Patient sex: M
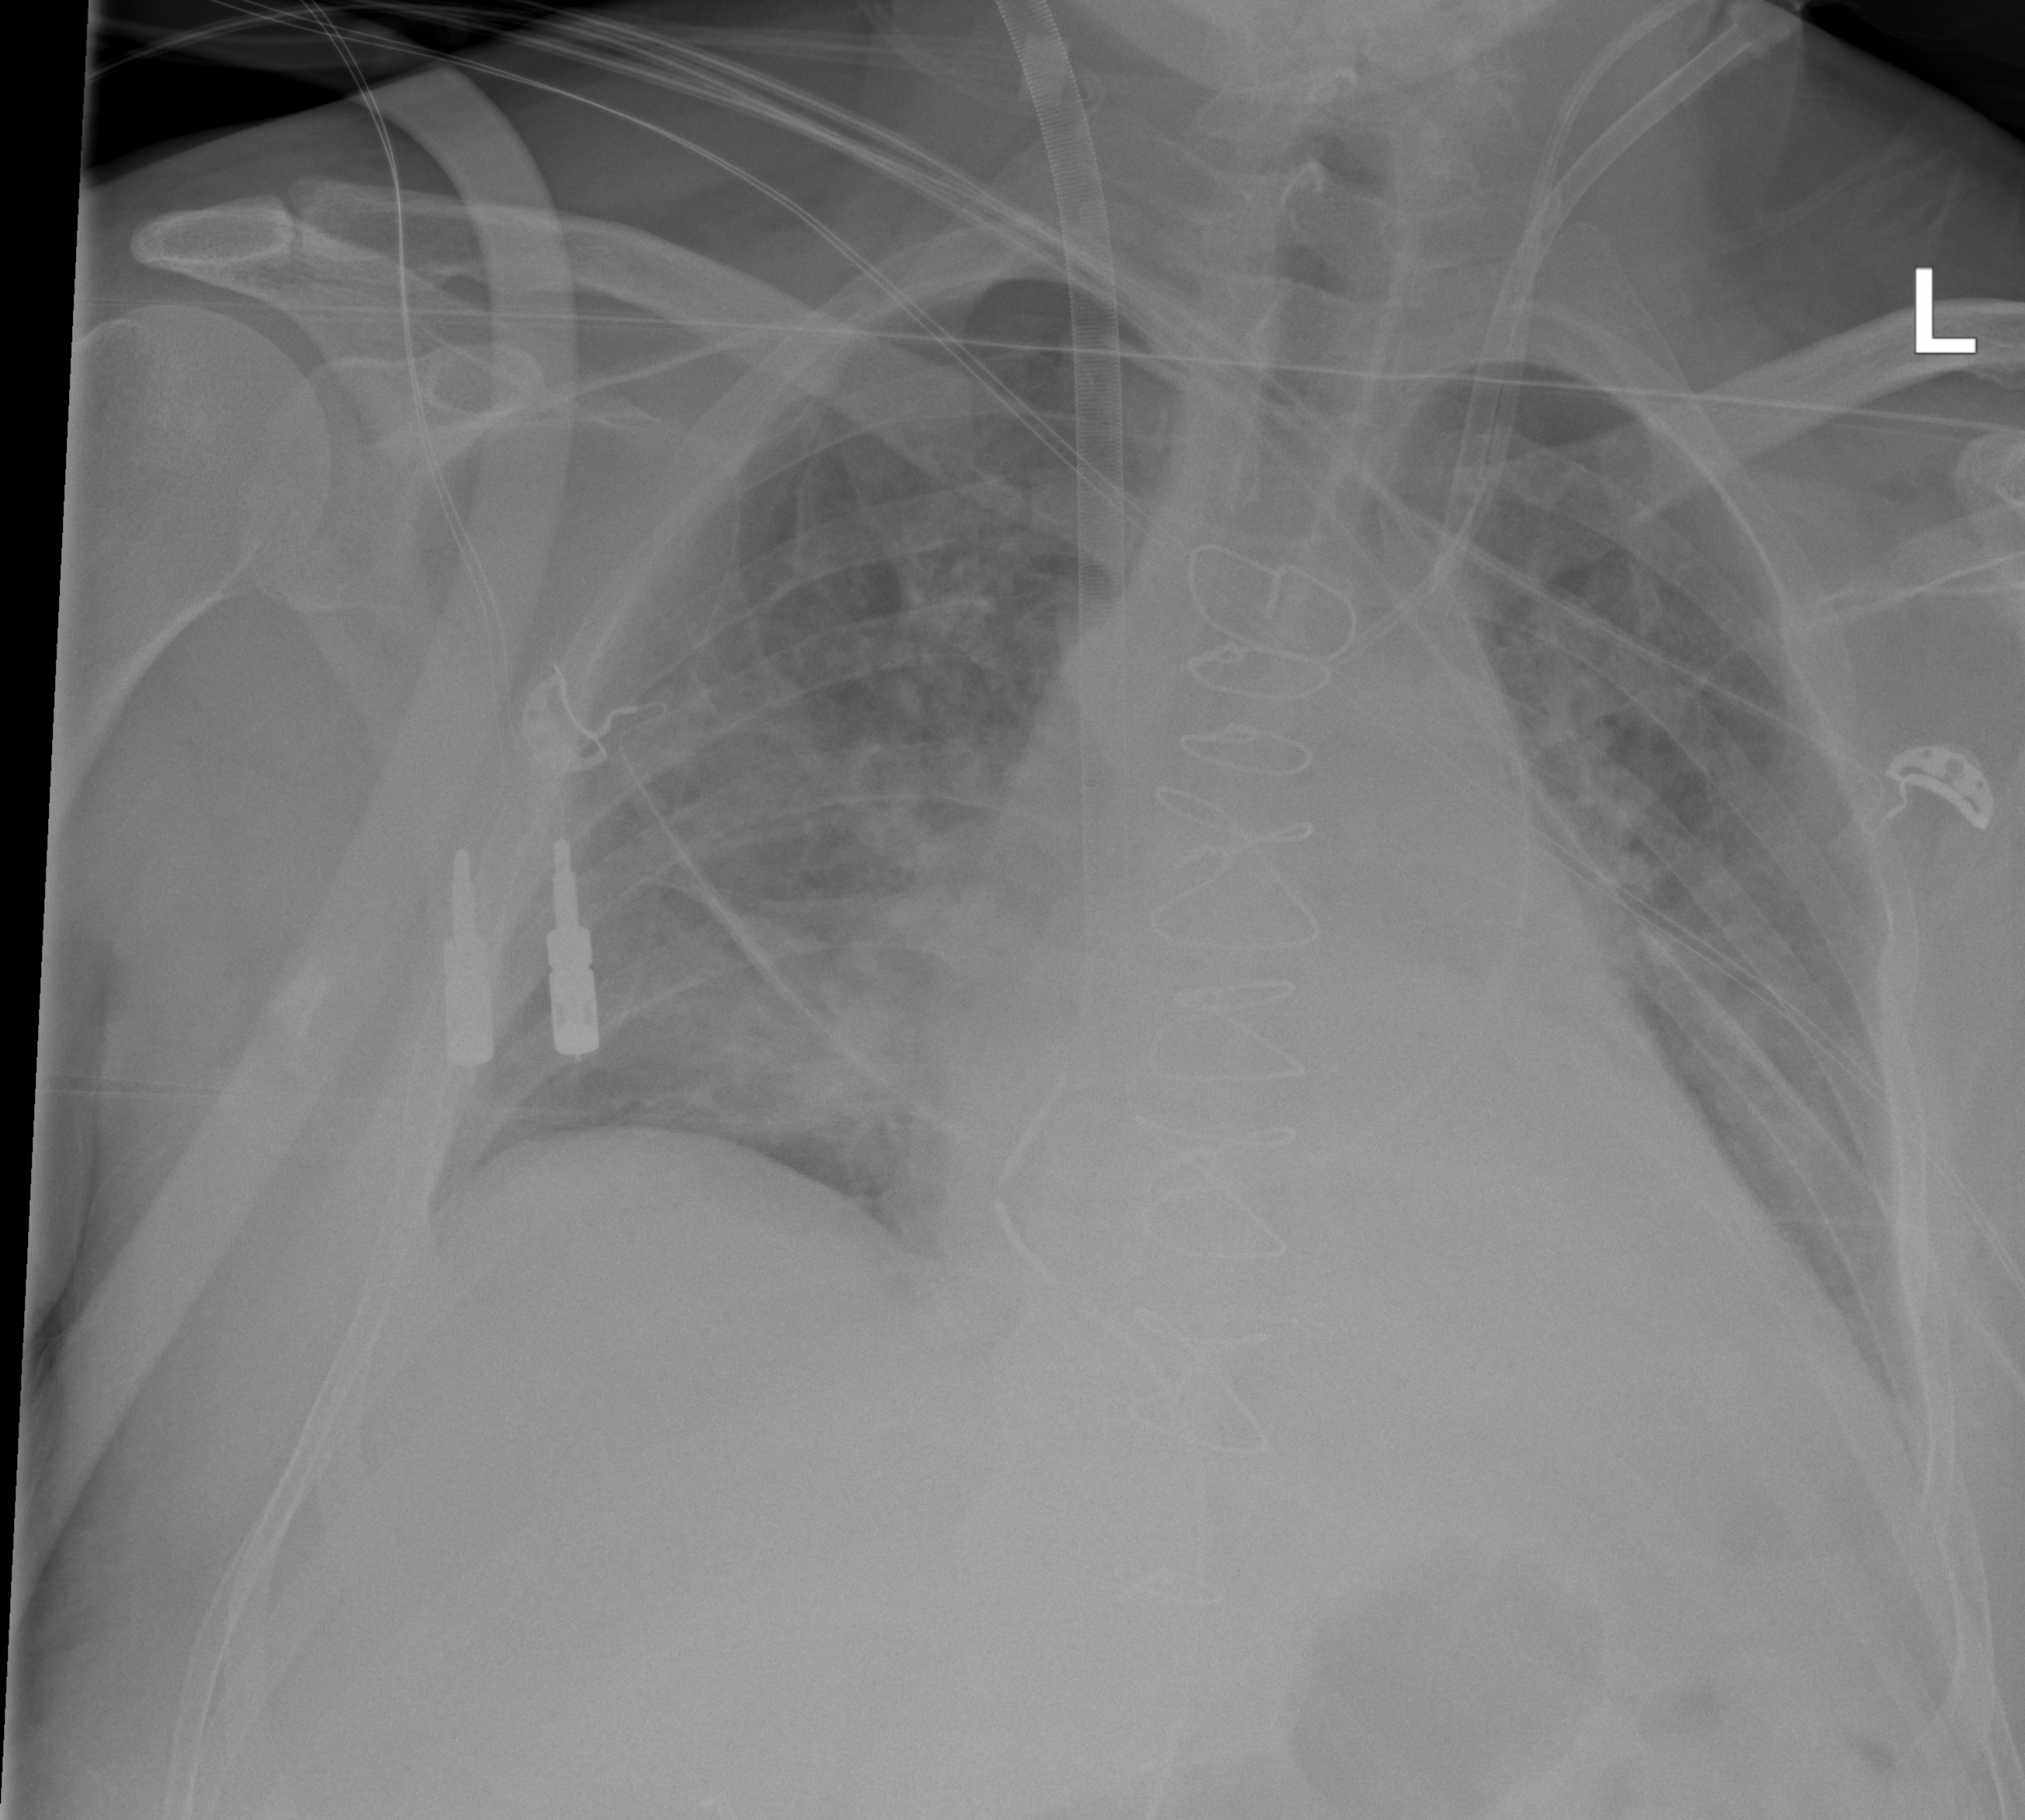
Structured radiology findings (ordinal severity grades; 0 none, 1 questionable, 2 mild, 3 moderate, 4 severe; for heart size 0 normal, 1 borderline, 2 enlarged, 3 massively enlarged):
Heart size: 2
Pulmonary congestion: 2
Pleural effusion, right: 0
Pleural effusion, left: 2
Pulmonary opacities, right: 2
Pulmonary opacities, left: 0
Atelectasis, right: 0
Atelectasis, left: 0